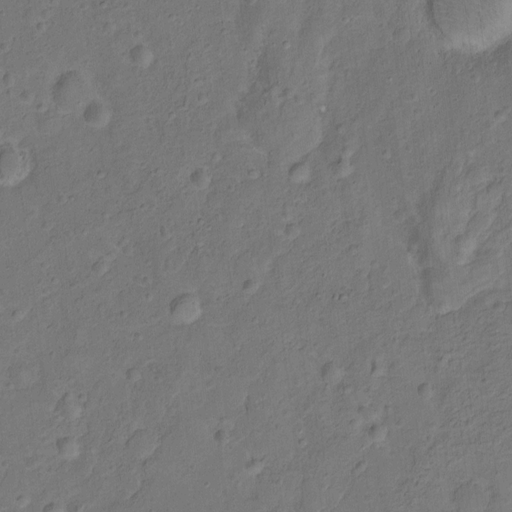
Classes present: Background